Field crop: maize
Growth stage: 2
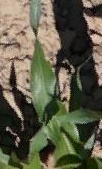
Species: maize